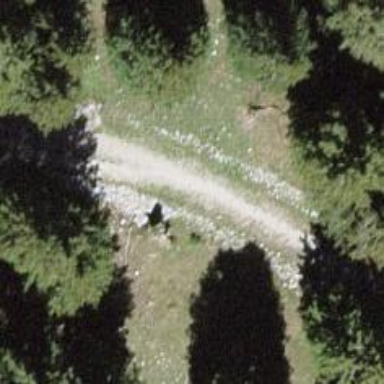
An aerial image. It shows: Unpaved track with grade2 tracktype.